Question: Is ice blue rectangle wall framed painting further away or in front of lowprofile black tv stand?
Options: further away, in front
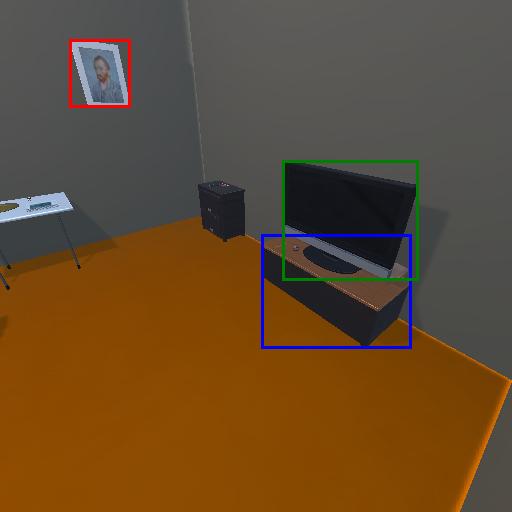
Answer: further away